Interaction volume radius: 10 \u00c5
Interaction volume height: 25 \u00c5
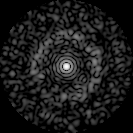
Disorder parameter: 0.8331